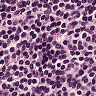
Metastatic tissue present: no